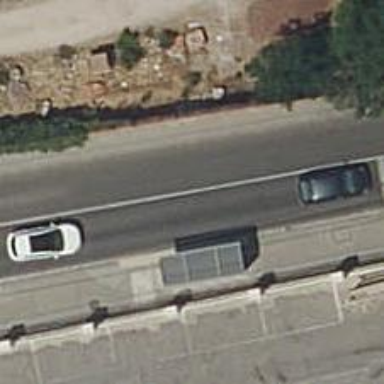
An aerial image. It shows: Public transport stop position.